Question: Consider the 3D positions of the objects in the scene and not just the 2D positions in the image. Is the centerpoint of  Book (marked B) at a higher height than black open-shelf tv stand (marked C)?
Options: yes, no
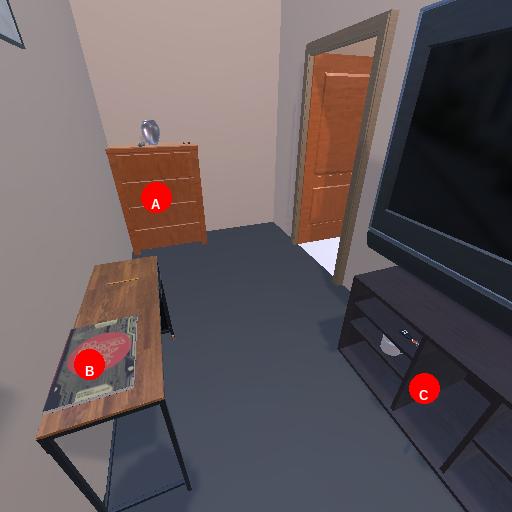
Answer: yes